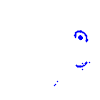
Particle: pion